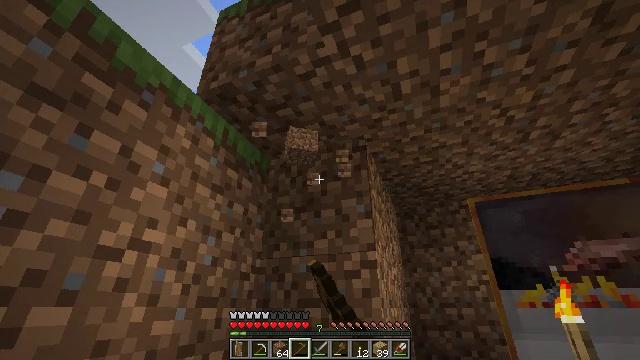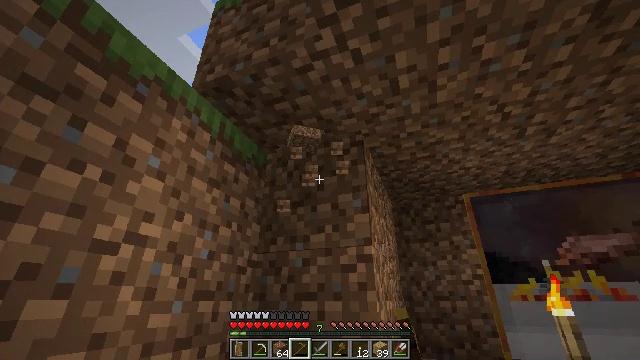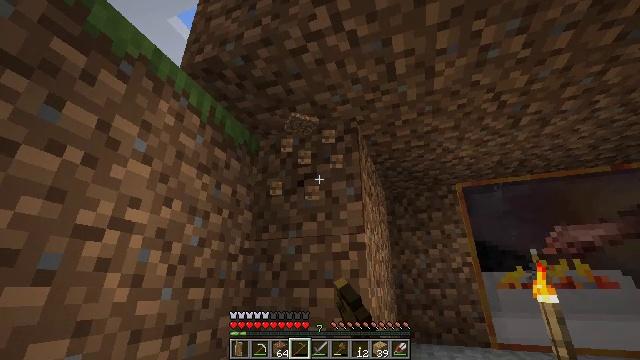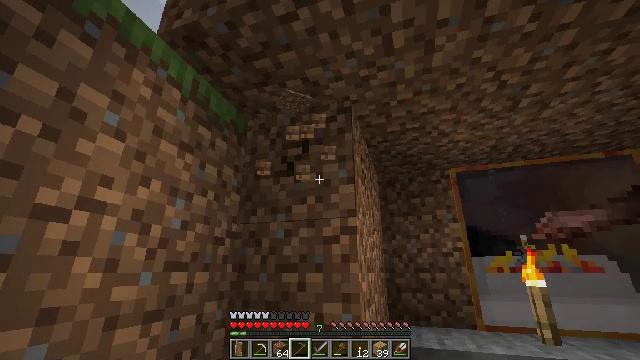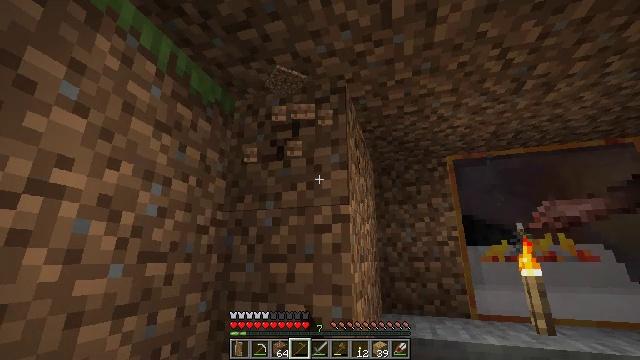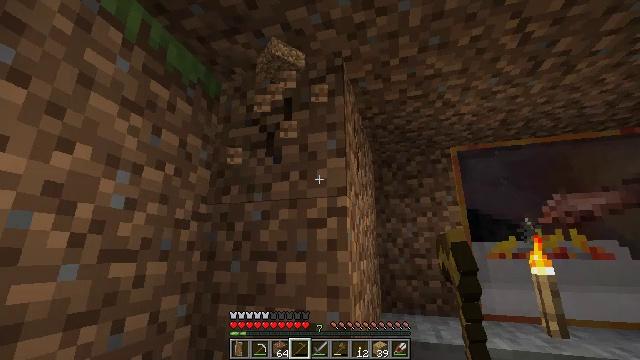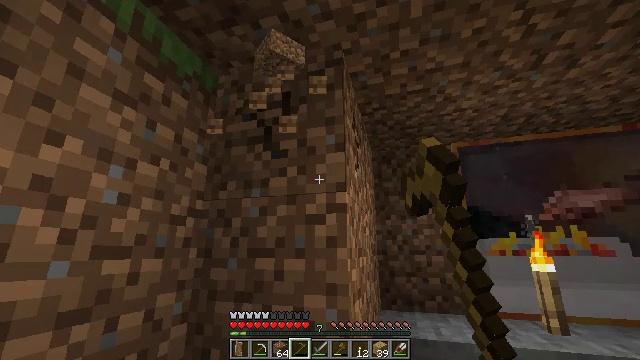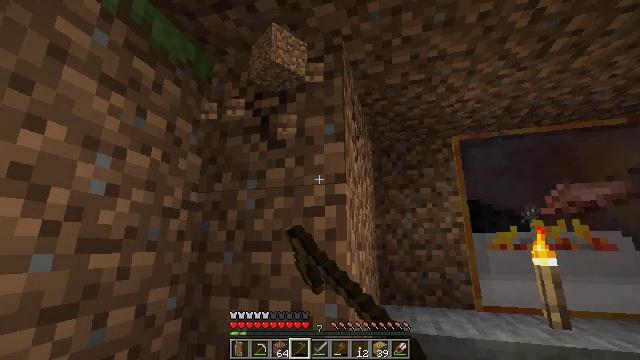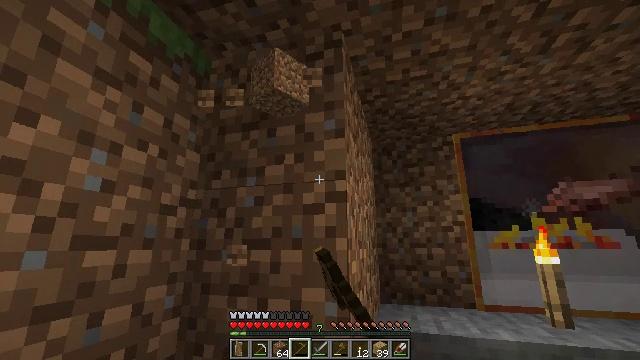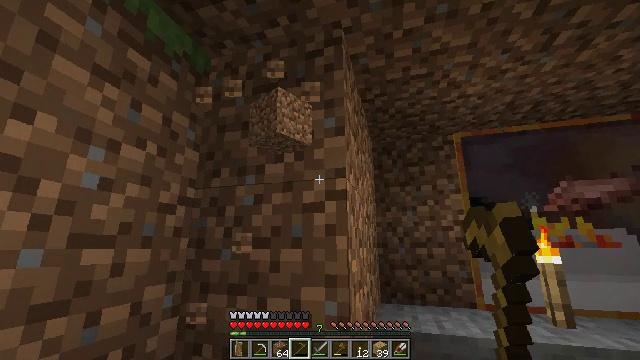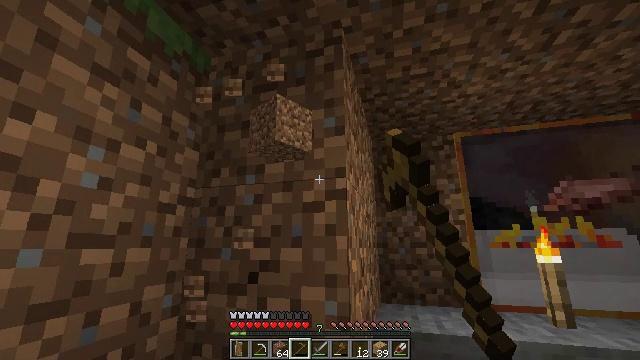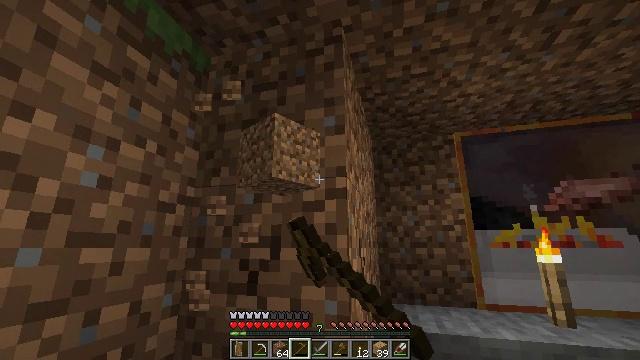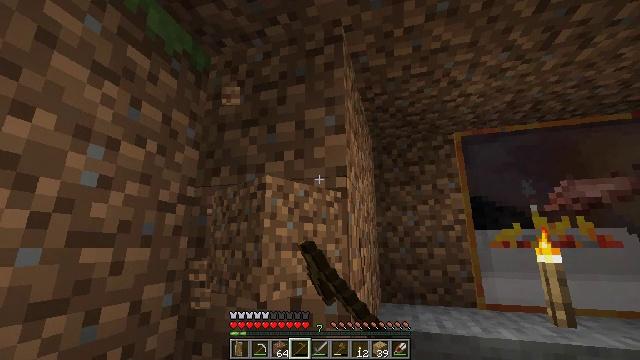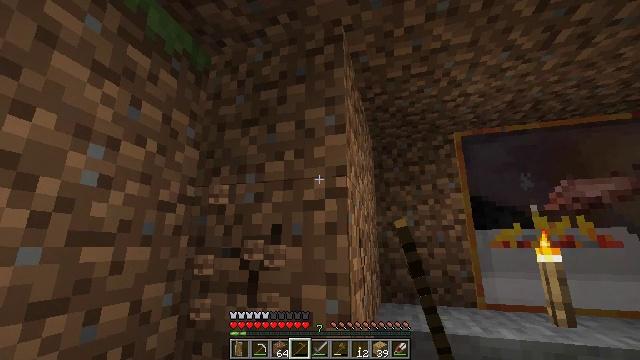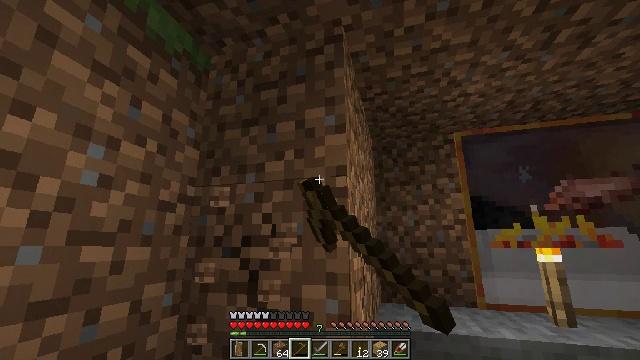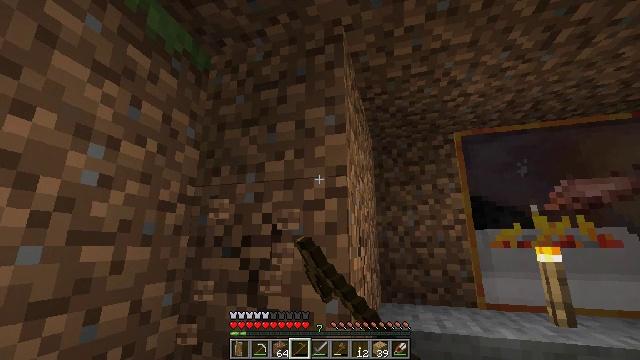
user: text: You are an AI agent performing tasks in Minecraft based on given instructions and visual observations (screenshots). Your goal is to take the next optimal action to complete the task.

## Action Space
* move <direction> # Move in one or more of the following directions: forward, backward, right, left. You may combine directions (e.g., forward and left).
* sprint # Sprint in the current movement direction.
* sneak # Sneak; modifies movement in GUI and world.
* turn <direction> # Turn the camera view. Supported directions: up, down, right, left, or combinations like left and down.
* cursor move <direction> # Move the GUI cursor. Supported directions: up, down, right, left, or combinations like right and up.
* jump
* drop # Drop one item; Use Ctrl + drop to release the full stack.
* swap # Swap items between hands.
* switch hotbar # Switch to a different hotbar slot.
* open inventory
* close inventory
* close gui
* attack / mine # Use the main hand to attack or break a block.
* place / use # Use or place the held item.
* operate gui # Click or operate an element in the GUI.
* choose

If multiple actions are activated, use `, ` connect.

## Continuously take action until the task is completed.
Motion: motion action
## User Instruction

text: Collect dirt by holding left button.
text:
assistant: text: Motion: turn down, attack / mine
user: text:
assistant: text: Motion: move forward, turn right and down, attack / mine
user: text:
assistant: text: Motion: move forward, turn right and down, attack / mine
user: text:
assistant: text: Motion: move forward, turn right and down, attack / mine
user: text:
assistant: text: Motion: attack / mine
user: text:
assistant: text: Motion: attack / mine
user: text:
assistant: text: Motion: turn down, attack / mine
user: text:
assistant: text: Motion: attack / mine
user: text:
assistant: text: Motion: attack / mine
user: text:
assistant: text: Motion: attack / mine
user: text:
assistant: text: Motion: attack / mine
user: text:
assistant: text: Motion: attack / mine
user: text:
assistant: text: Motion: attack / mine
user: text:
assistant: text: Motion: attack / mine
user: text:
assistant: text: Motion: attack / mine
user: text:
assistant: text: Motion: attack / mine
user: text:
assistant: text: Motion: attack / mine
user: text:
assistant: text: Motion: attack / mine
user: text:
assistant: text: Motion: attack / mine
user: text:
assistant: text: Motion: attack / mine
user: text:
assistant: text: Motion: attack / mine
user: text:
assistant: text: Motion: attack / mine
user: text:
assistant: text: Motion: attack / mine
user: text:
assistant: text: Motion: attack / mine
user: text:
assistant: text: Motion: attack / mine
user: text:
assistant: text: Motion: attack / mine
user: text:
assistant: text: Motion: attack / mine
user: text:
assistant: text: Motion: attack / mine
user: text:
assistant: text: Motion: attack / mine
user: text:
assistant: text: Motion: attack / mine